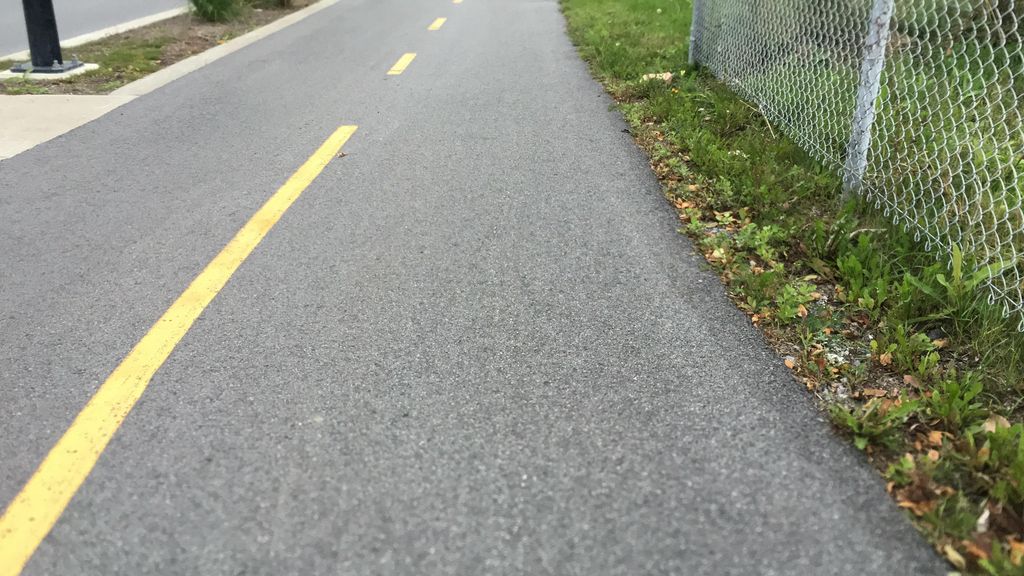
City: montreal